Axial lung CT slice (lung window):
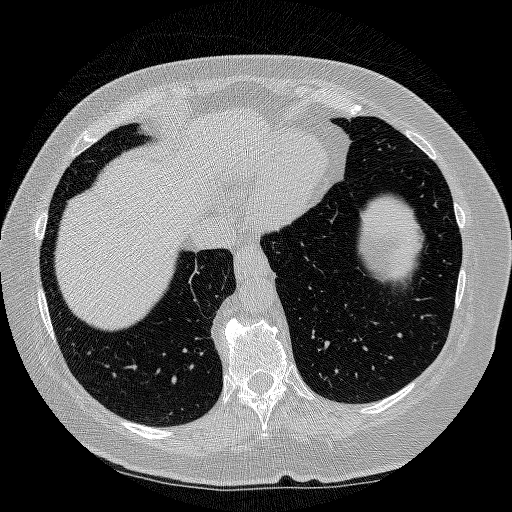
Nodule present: no